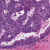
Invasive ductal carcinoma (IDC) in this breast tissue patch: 0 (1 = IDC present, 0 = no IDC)